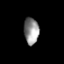
Tissue: prostate
Cell type: Endothelial cells
Senescence score: 0.2834
Nuclear area (px): 387
Mean DAPI intensity: 145.016